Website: lowes
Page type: order-tracking
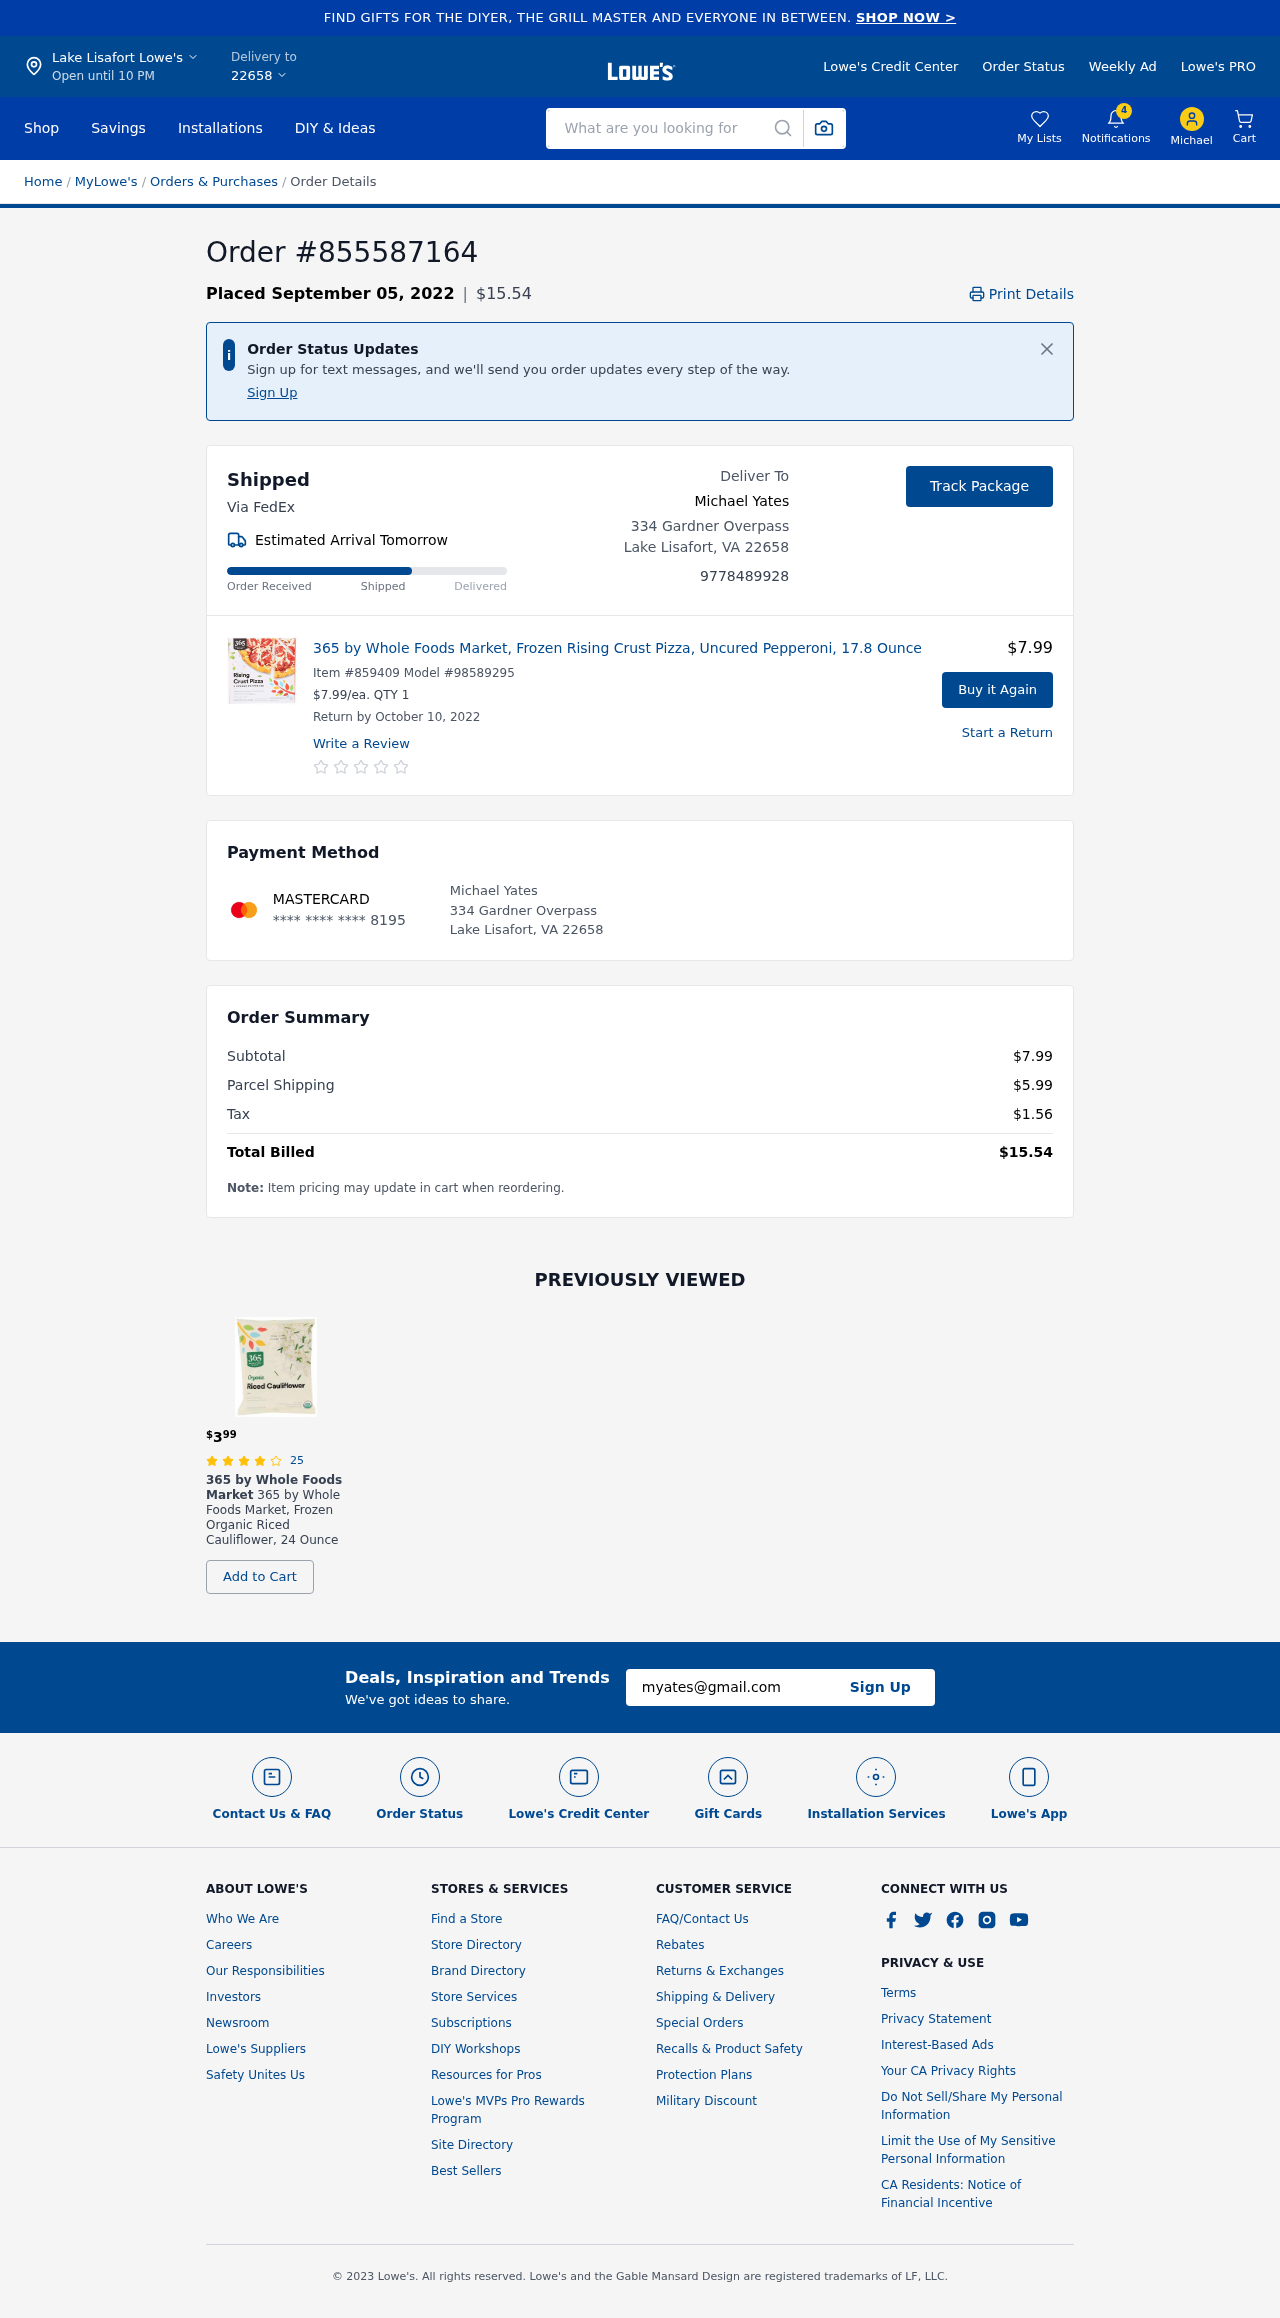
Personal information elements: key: PII_CARD_LAST4
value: **** **** **** 8195
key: PII_CARD_TYPE
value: MASTERCARD
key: PII_CITY
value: Lake Lisafort Lowe's
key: PII_CITY
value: Lake Lisafort
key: PII_CITY_STATE_ZIP
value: Lake Lisafort, VA 22658
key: PII_EMAIL
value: myates@gmail.com
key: PII_FIRSTNAME
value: Michael
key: PII_FULLNAME
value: Michael Yates
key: PII_PHONE
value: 9778489928
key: PII_POSTCODE
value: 22658
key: PII_STREET
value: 334 Gardner Overpass
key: PII_FULLNAME2
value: Michael Yates
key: PII_STATE_ABBR
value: VA
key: PII_POSTCODE_FULL
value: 22658
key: PII_CITY_STATE
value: Lake Lisafort, VA
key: PII_POSTCODE_NUMERIC
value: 22658
Product elements: key: PRODUCT1_NAME
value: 365 by Whole Foods Market, Frozen Rising Crust Pizza, Uncured Pepperoni, 17.8 Ounce
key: PRODUCT1_PRICE
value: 7.99
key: PRODUCT1_QUANTITY
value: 1
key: PRODUCT2_BRAND
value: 365 by Whole Foods Market
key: PRODUCT2_NAME
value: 365 by Whole Foods Market, Frozen Organic Riced Cauliflower, 24 Ounce
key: PRODUCT2_NUM_RATINGS
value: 25
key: PRODUCT2_PRICE
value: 3.99
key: PRODUCT2_RATING
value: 3.8
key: PRODUCT1_ITEM
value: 859409
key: PRODUCT1_MODEL
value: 98589295
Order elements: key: ORDER_ID
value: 855587164
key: ORDER_DATE
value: Placed September 05, 2022
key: ORDER_TOTAL
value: $15.54
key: ORDER_DELIVERY_DATE
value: Estimated Arrival Tomorrow
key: ORDER_RETURN_BY_DATE
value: Return by October 10, 2022
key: ORDER_SUBTOTAL
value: $7.99
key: ORDER_SHIPPING_COST
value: $5.99
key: ORDER_TAX
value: $1.56
Search elements: key: HEADER_SEARCH
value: What are you looking for
Other elements: key: NOTIFICATION_COUNT
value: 4